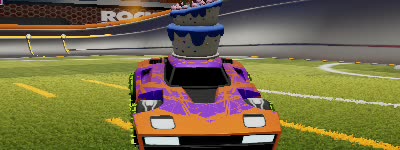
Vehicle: breakout